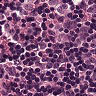
Metastatic tissue present: yes